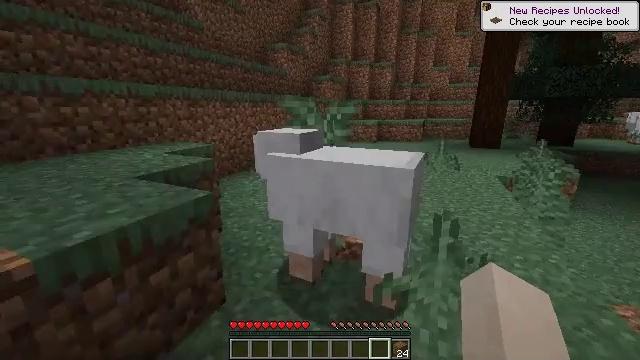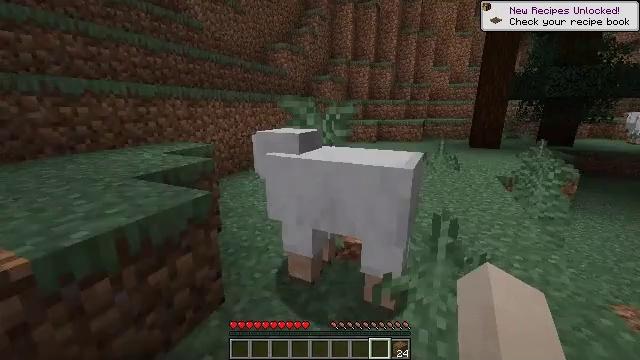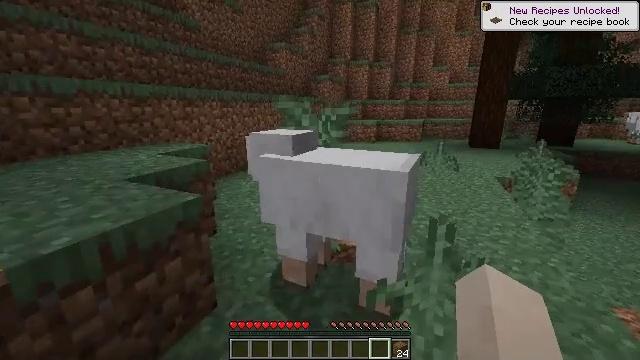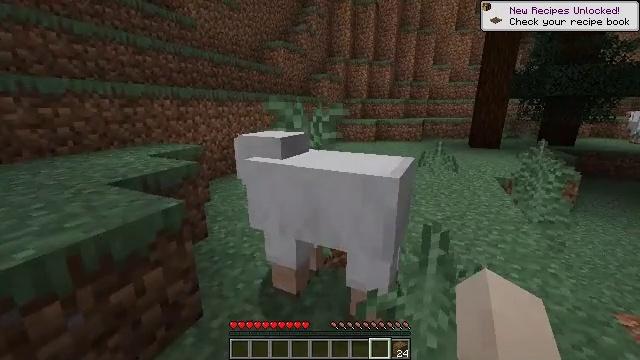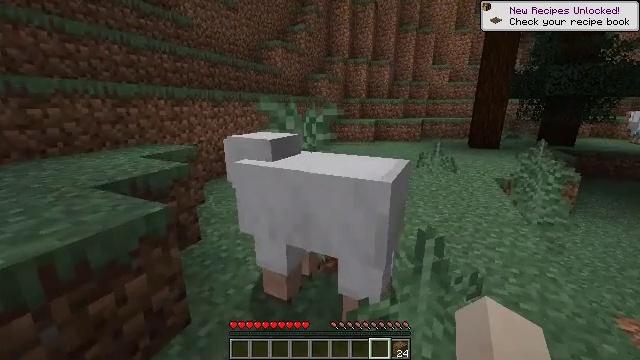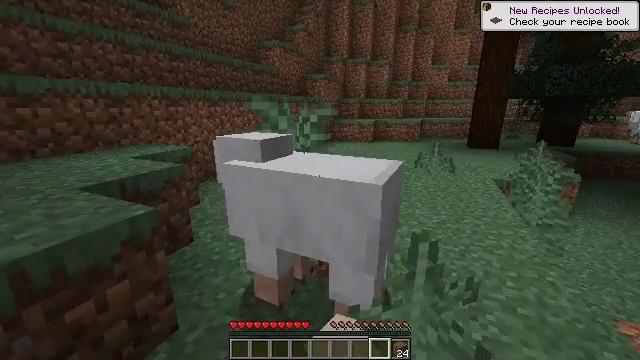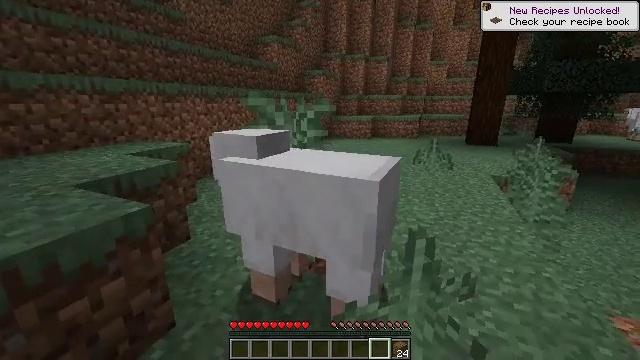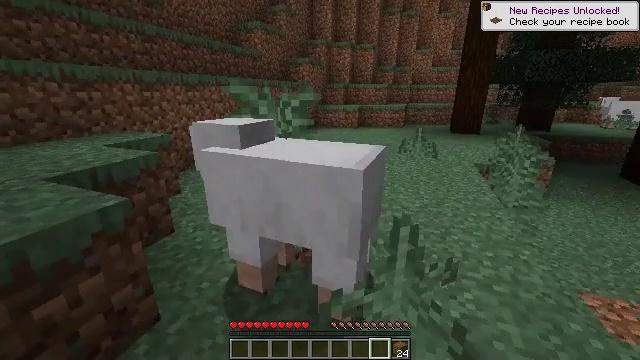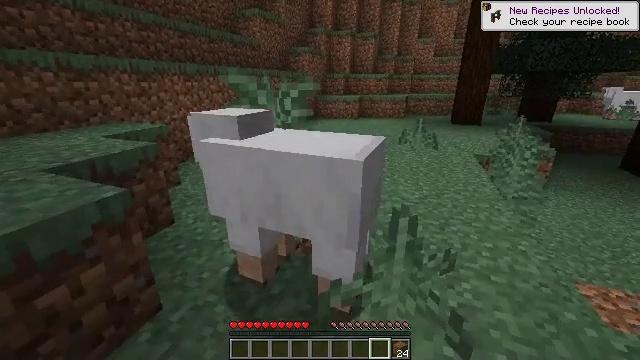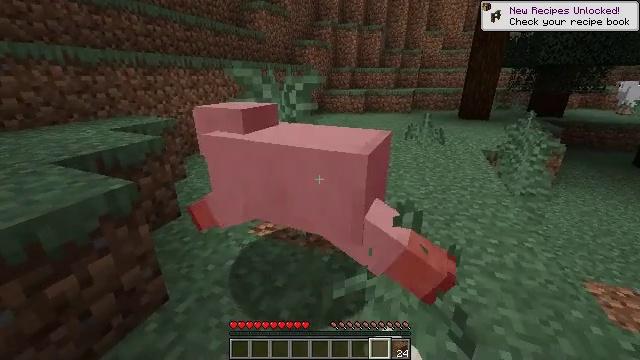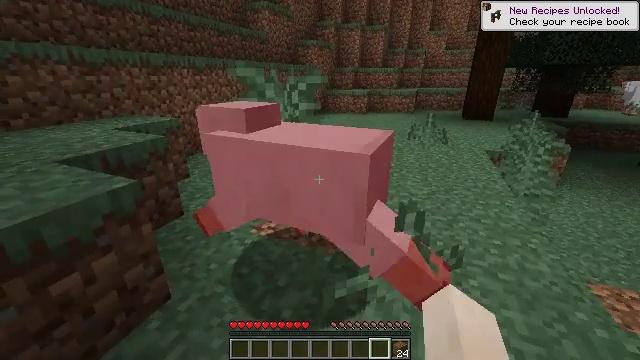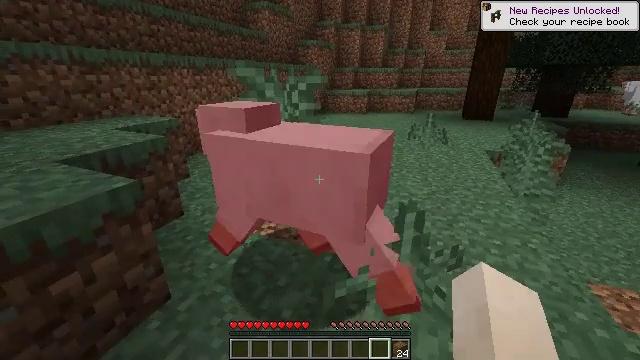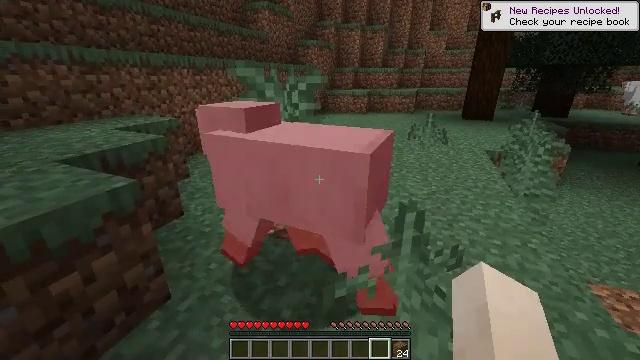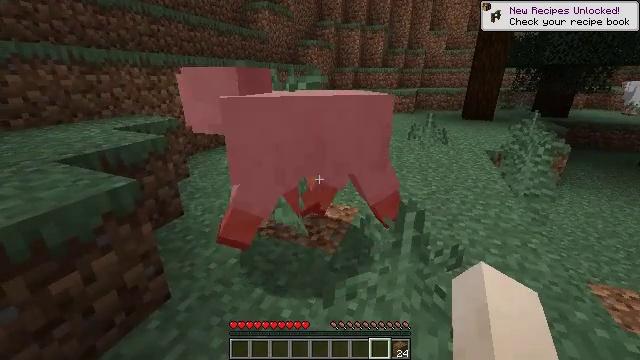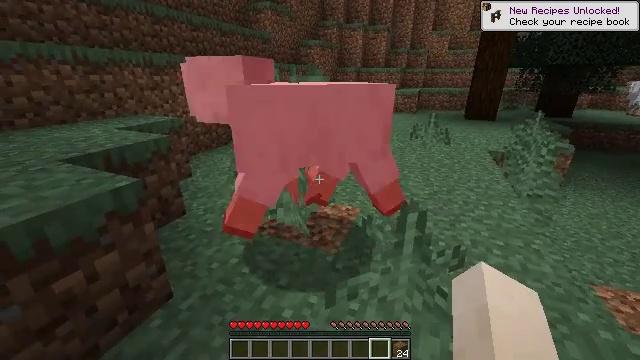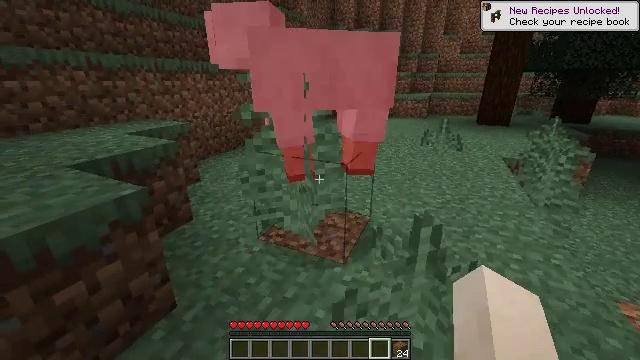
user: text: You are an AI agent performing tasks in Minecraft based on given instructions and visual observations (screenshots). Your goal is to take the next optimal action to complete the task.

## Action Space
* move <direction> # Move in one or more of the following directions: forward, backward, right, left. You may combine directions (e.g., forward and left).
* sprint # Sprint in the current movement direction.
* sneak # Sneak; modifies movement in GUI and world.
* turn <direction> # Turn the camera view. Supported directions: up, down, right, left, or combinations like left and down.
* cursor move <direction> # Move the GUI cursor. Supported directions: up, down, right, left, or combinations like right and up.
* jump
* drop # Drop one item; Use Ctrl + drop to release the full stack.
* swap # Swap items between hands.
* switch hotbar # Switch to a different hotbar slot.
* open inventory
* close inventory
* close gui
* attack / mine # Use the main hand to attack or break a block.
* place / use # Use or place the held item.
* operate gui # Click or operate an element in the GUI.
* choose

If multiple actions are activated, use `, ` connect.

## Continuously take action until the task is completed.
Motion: motion action
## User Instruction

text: Mine the large fern from the ground.
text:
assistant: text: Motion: no_op
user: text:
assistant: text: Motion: move forward and move right
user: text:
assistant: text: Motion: move forward and move right
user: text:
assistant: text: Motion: attack / mine
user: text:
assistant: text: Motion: attack / mine
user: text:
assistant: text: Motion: attack / mine
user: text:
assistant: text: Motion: turn right and down, attack / mine
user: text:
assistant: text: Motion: turn down
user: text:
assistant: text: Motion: turn left and down
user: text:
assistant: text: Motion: no_op
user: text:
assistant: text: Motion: no_op
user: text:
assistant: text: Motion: no_op
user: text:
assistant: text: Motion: no_op
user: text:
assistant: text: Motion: no_op
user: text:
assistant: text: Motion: move forward, turn left
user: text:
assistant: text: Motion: move forward, turn left and up
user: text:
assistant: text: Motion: move forward, turn left
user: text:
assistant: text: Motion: move forward, turn left
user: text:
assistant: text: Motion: move forward and move right, turn left
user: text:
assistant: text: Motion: move forward and move right, turn left and up
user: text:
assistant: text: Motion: move forward, turn up
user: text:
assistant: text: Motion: move forward
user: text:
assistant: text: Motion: move forward, turn right
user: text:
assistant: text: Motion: move forward, turn right and down
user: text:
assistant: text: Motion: move forward, turn right and down
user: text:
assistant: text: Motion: move forward, turn right and down
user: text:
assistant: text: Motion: move forward and move right, turn left and down
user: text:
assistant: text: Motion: move forward and move right, turn left and down
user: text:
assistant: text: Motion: move forward and move right, turn left and down
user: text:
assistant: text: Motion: turn left and down